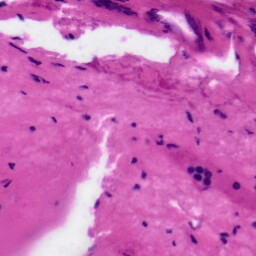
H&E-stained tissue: Tonsil